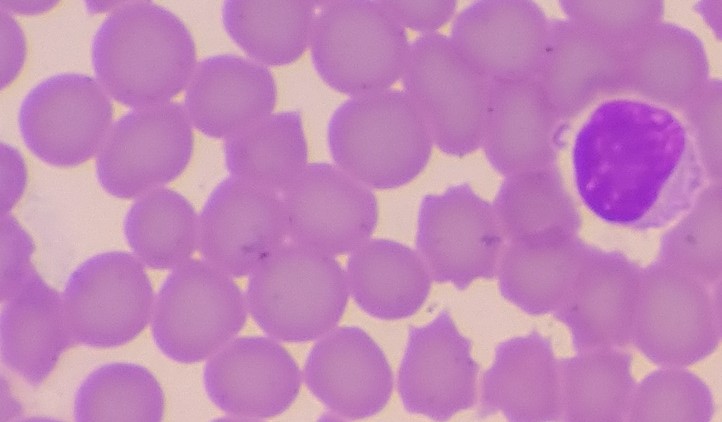
White blood cell type: Lymphocyte